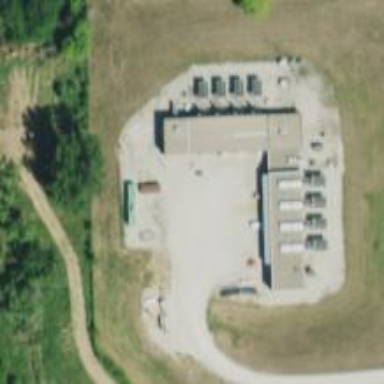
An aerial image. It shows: Generator is pictured.